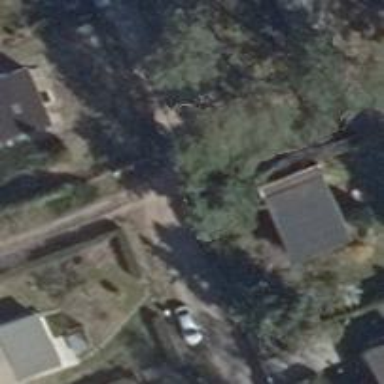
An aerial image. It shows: Residential road with sandy surface.